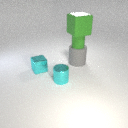
large gray rubber cylinder behind small cyan metal cylinder